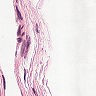
Metastatic tissue present: no